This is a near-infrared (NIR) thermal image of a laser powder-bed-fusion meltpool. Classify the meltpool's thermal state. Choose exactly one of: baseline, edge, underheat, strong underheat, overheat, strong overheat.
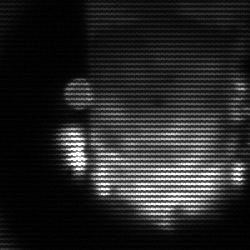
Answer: baseline